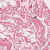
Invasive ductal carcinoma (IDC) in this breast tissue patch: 0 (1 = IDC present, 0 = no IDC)